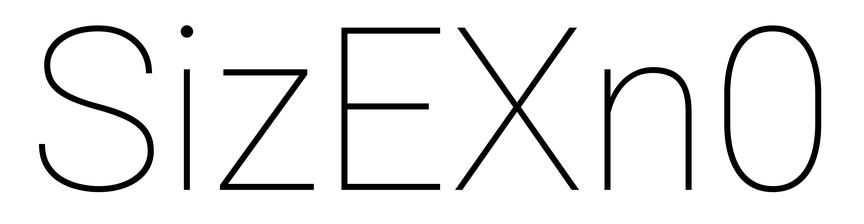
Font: Roboto_Thin